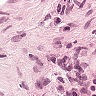
Metastatic tissue present: no